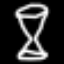
Label: hourglass